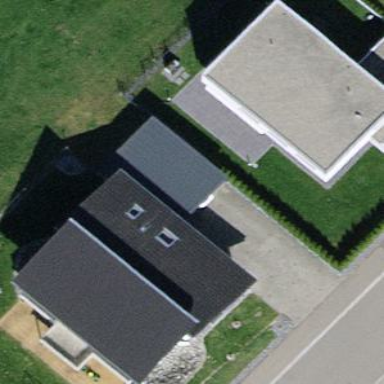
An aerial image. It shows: Detached building with flat roof.